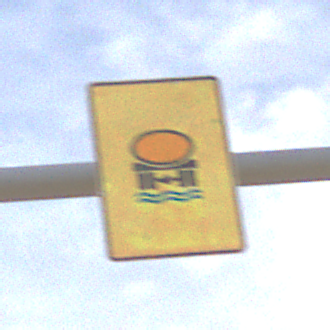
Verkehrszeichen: FahrzeugeMitWassergefaehrdenderLadungOhnePfeilsymbol
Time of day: MorningAfternoon
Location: Outdoor (Suburban)
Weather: PartlyCloudy
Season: NotSpecified
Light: Natural